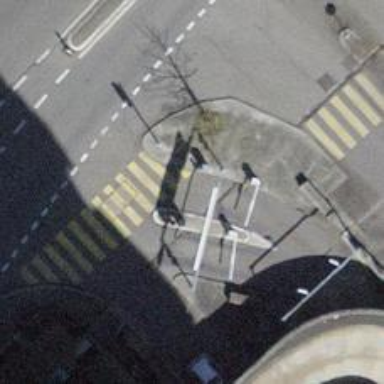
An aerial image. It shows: Lift gate barrier.